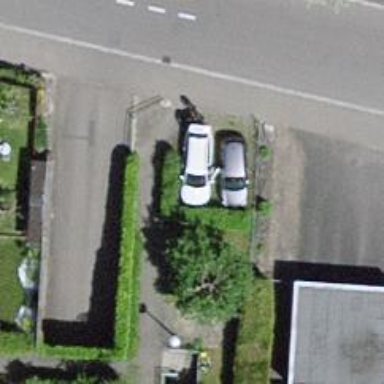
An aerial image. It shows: Footway.